Question: I am working on the TabWidget and i am getting a white space between the TabActivity and the Tabs.
I don't know how to remove this white space please can any one help me out how should i remove it, my tab_main.xml is as follows :
'''
<?xml version="1.0" encoding="utf-8"?>
<RelativeLayout xmlns:android="http://schemas.android.com/apk/res/android"
android:layout_width="fill_parent"
android:layout_height="fill_parent" >
<TabHost
android:id="@android:id/tabhost"
android:layout_width="fill_parent"
android:layout_height="fill_parent" >
<LinearLayout
android:layout_width="fill_parent"
android:layout_height="fill_parent"
android:orientation="vertical" >
<FrameLayout
android:id="@android:id/tabcontent"
android:layout_width="fill_parent"
android:layout_height="0dip"
android:layout_weight="1" />
<TabWidget
android:id="@android:id/tabs"
android:layout_width="fill_parent"
android:layout_height="wrap_content"
android:layout_weight="0" />
</LinearLayout>
</TabHost>
'''
I tried to put background color of TabWidget to android:color:transparent but still same white space comes between the Activity and the Tab.
I do not want any separation space between my Activity and the Tabs (Is it possible to do it?)
Please can any one suggest me how to get rid of this white space.

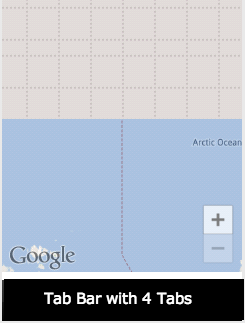
Answer: It Look's Like you are having similar issue as i was having in my project, check out <URL> project and try to implement the drawable xml files and provide your TabWidget with the specific custom dimensions as given in this project. It will surely work for you.